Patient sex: F
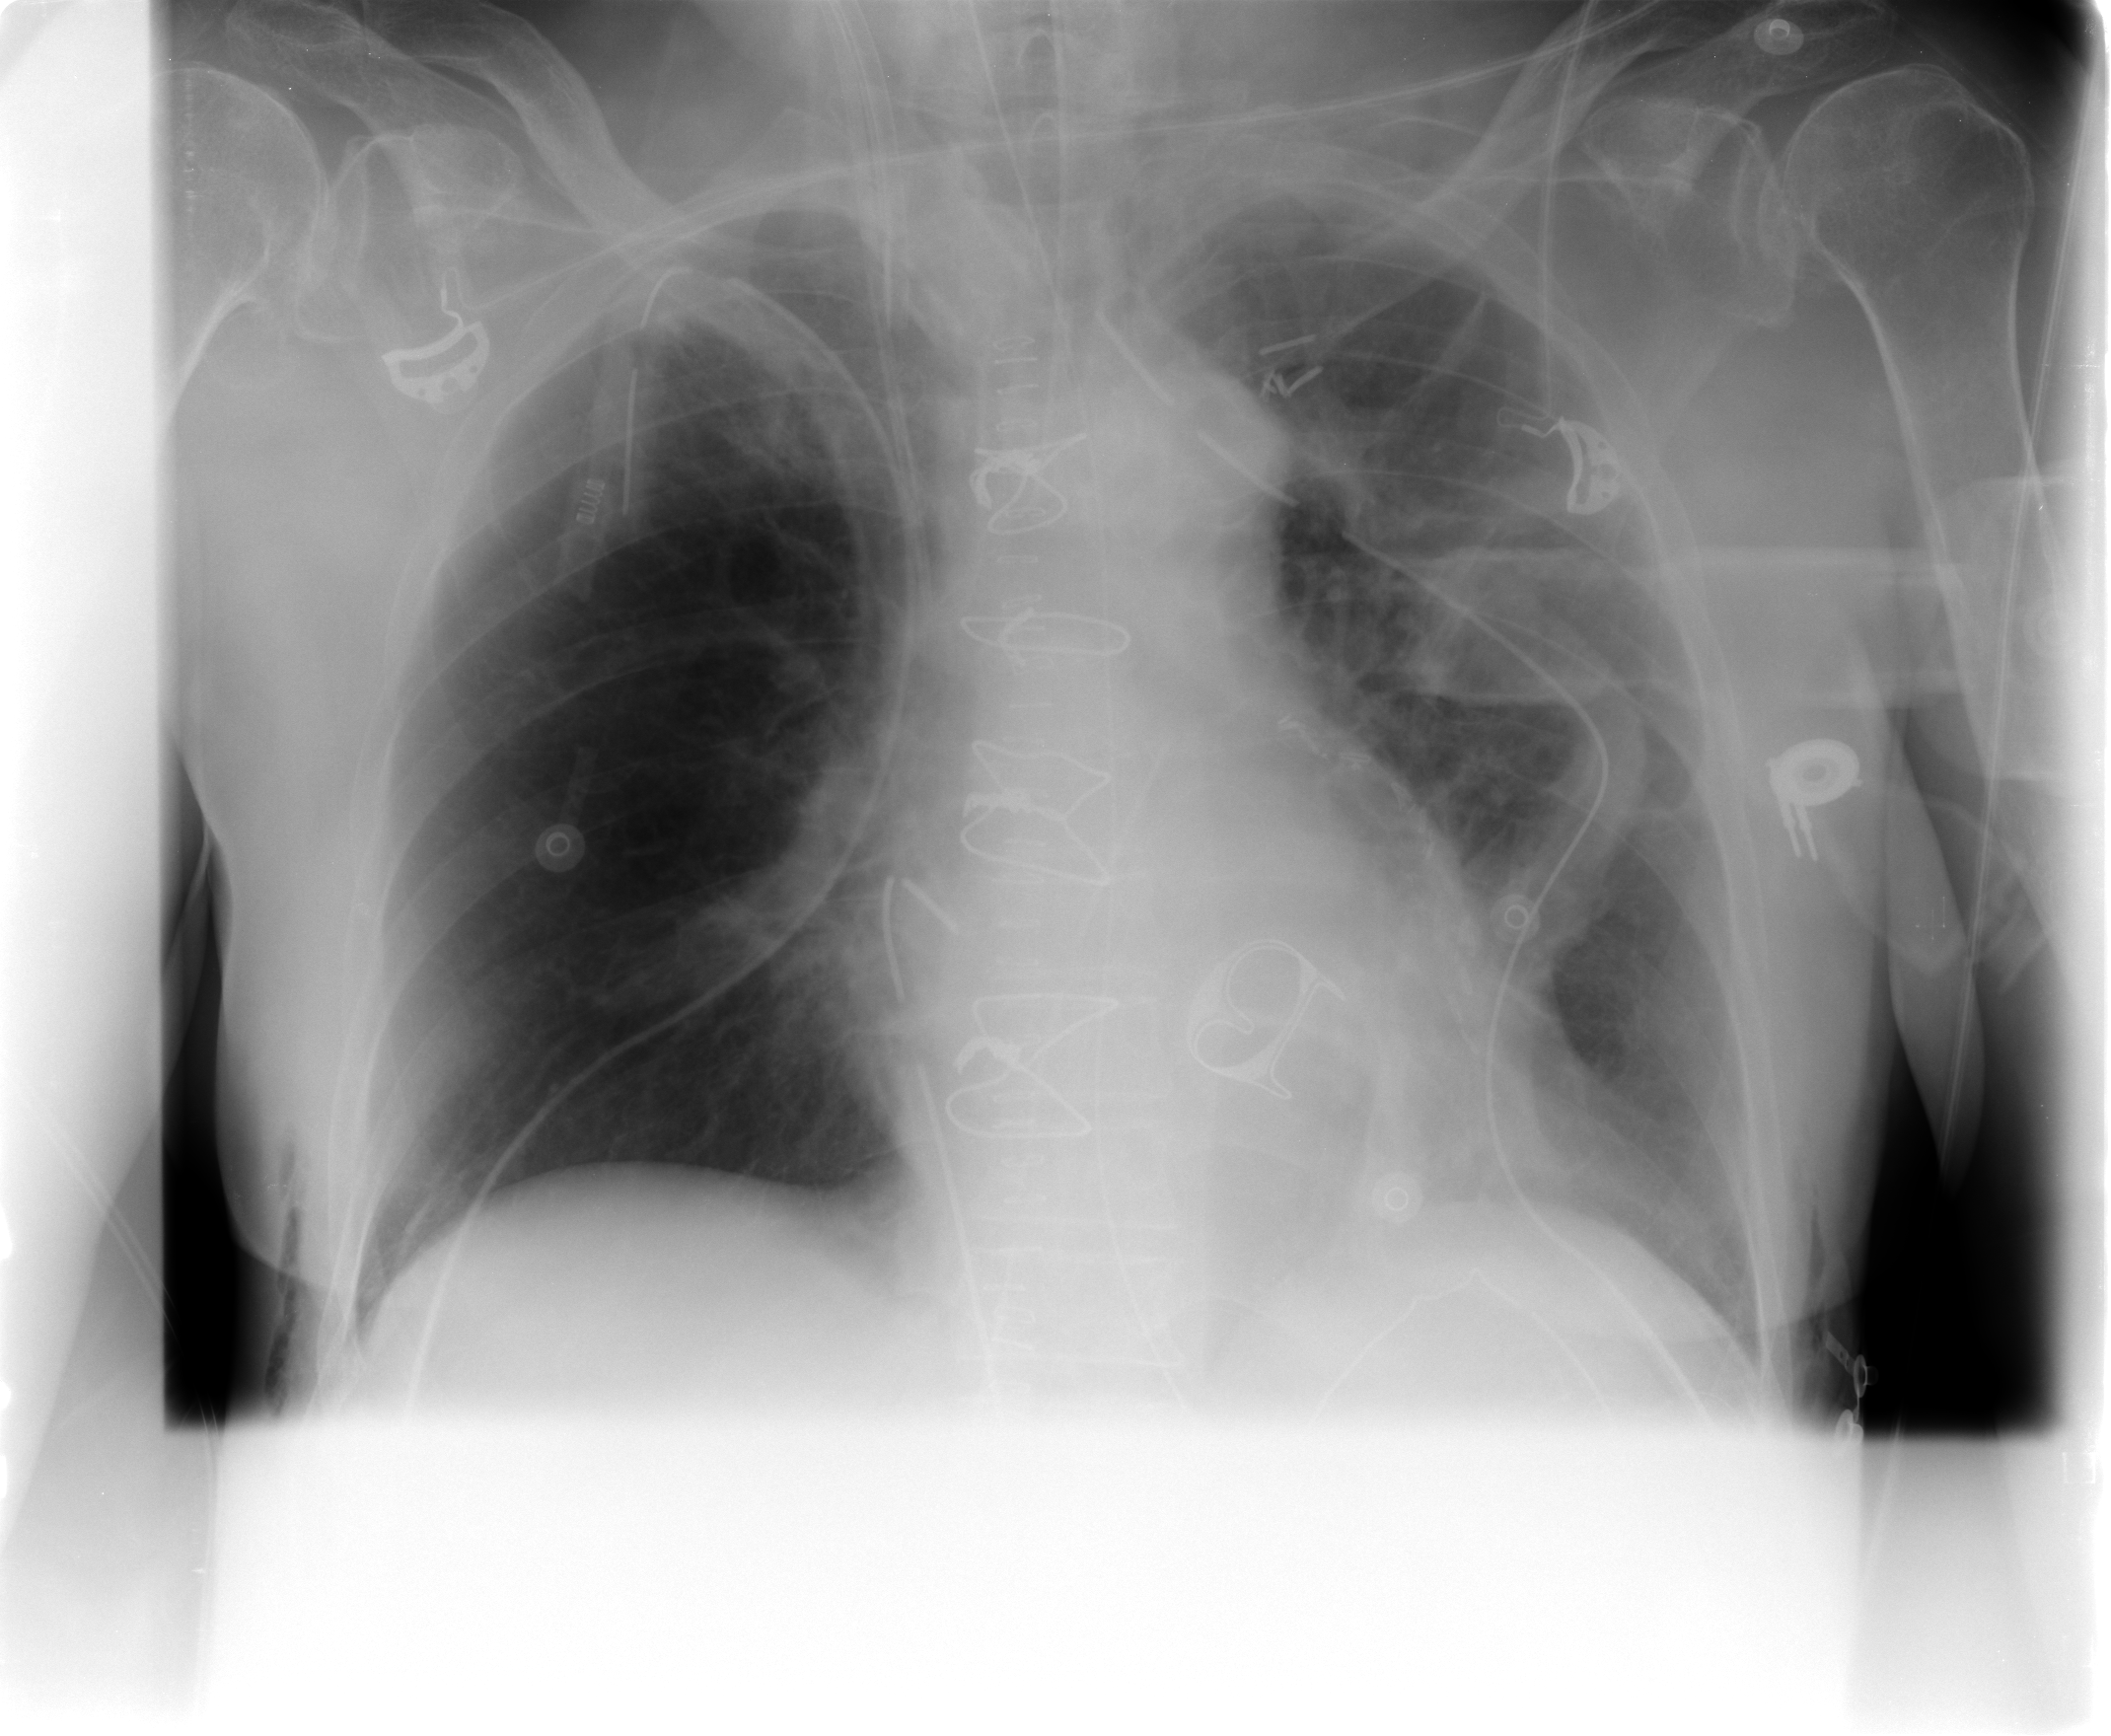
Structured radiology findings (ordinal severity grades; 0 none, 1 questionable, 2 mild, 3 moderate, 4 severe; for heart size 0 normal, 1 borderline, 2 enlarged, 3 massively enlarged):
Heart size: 0
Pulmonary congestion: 0
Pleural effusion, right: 0
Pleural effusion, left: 2
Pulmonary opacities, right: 0
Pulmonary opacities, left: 0
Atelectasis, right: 0
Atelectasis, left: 1